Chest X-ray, PA view. Patient: 58 years old, sex M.
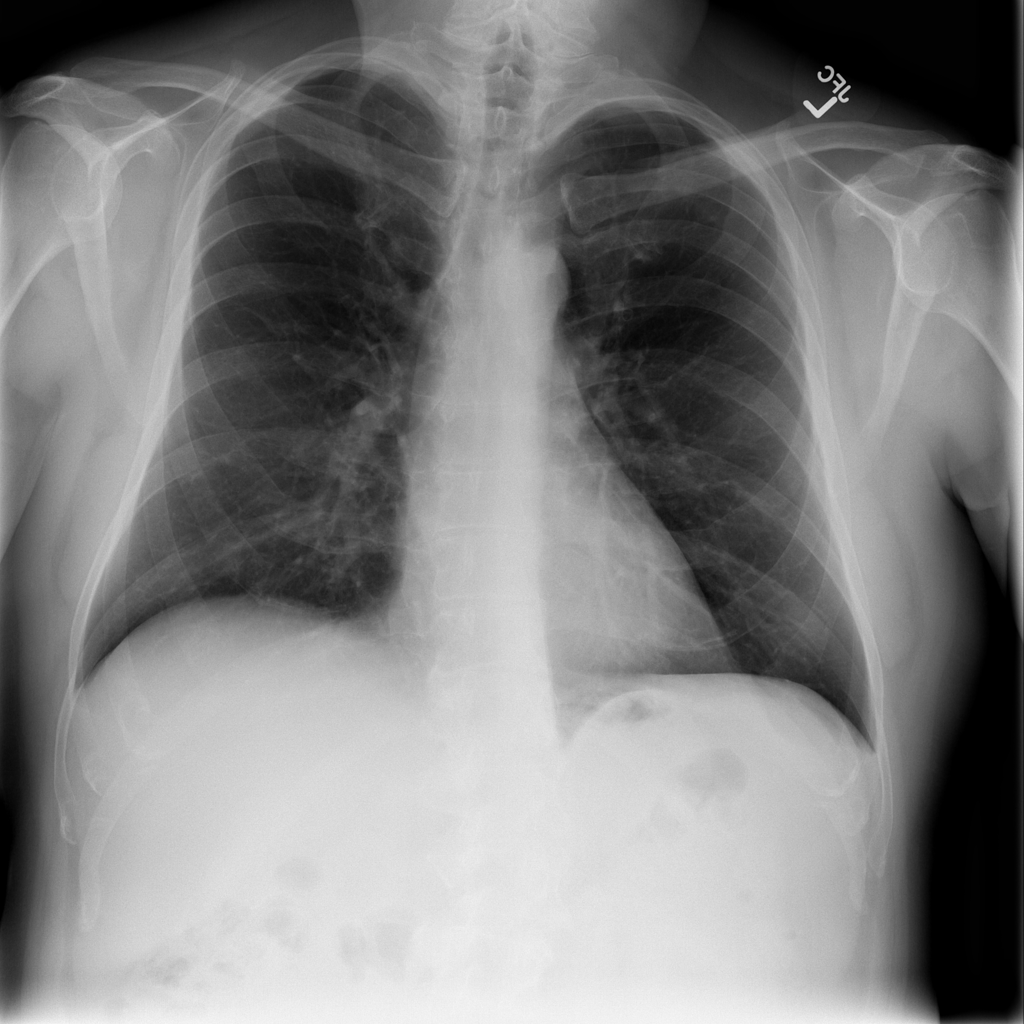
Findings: No Finding